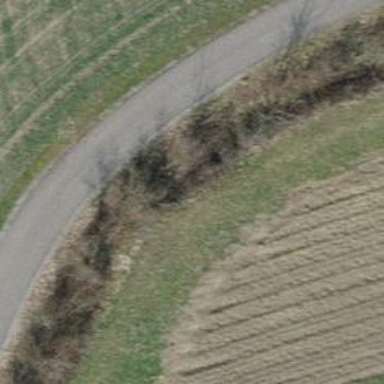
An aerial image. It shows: Hedge barrier.